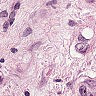
Metastatic tissue present: yes